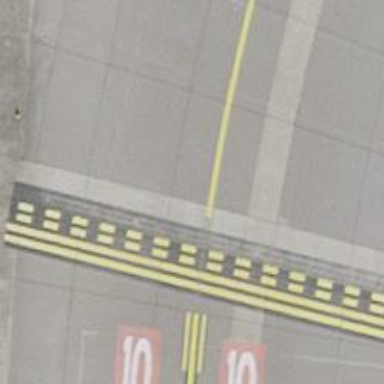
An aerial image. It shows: Runway holding position.